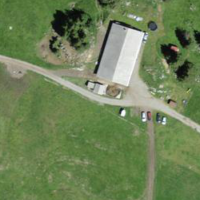
EUNIS habitat code: 26
Species observed at this site:
Caltha palustris